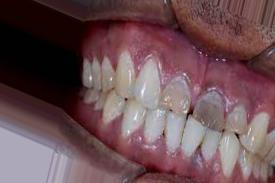
Condition: Tooth Discoloration